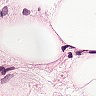
Metastatic tissue present: no